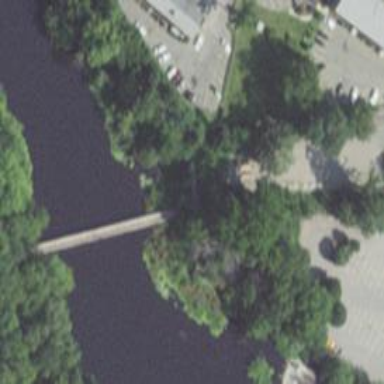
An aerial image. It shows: Footway bridge.